九年级 · 组合几何学
(本小题8.0分)

如图, 四边形 $A B C D$ 和四边形 $A C E D$ 都是平行四边形, $R$ 是 $D E$ 的中点, 连接 $B R$, 分别与 $A C, C D$ 交于点 $P, Q$.

(1)求证: $\triangle A B P \sim \triangle D Q R$.

(2) 求 $\frac{B P}{Q R}$ 的值.

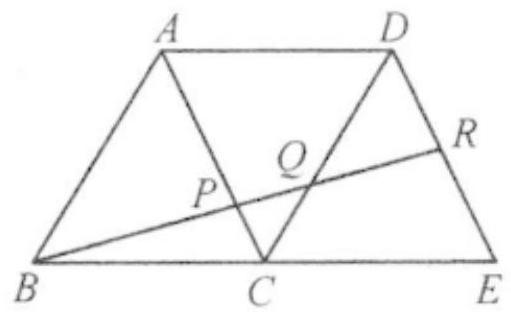
答案: 解：(1)证明： $\because$ 四边形 $A B C D$ 和四边形 $A C E D$ 都是平行四边形,

$\therefore A B / / C D, A C / / D E$,

$\therefore \angle B A C=\angle A C D, \angle A C D=\angle C D E$,

$\therefore \angle B A C=\angle Q D R$,
$\because A B / / C D$,

$\therefore \angle A B P=\angle D Q R$,

$\therefore \triangle A B P \backsim \triangle D Q R$;

(2) $\because$ 四边形 $A B C D$ 和四边形 $A C E D$ 都是平行四边形,

$\therefore A D=B C, A D=C E, A B=C D$,

$\therefore B C=C E$,

$\because C P / / R E$,

$\therefore B P=P R$,

$\therefore C P=\frac{1}{2} R E$,

$\because$ 点 $R$ 为 $D E$ 的中点,

$\therefore D R=R E$,

$\therefore \frac{P C}{D R}=\frac{1}{2}$,

$\because C P / / D R$,

$\therefore \triangle C P Q \backsim \triangle D R Q$,

$\therefore \frac{C Q}{D Q}=\frac{C P}{D R}=\frac{1}{2}$,

$\therefore \frac{D Q}{D C}=\frac{2}{3}$,

$\therefore \frac{C D}{D Q}=\frac{3}{2}$,

$\therefore \frac{A B}{D Q}=\frac{3}{2}$.

由(1)得: $\triangle A B P \sim \triangle D Q R$,

$\therefore \frac{B P}{Q R}=\frac{A B}{D Q}=\frac{3}{2}$.

解析: 此题考查了相似三角形的判定与性质以及平行四边形的性质.

(1)根据平行线的性质可证明两三角形相似;

(2)根据平行四边形的性质及三角形中位线定理得: $B P=P R$, 则 $C P=\frac{1}{2} R E$, 证明 $\triangle C P Q \sim \triangle D R Q$,可得 $\frac{C Q}{D Q}=\frac{C P}{D R}=\frac{1}{2}$, 由(1)中的相似列比例式可得结论.